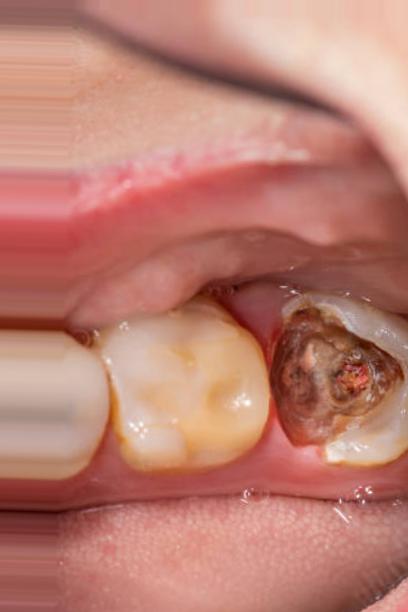
Condition: Caries